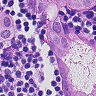
Metastatic tissue present: yes